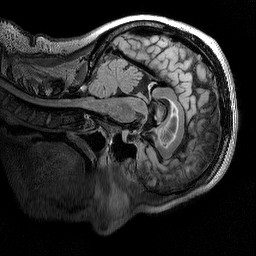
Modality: T2w
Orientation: sagittal
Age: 50
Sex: female
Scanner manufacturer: siemens
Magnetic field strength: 3 T
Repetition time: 5 s
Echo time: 0.386 s